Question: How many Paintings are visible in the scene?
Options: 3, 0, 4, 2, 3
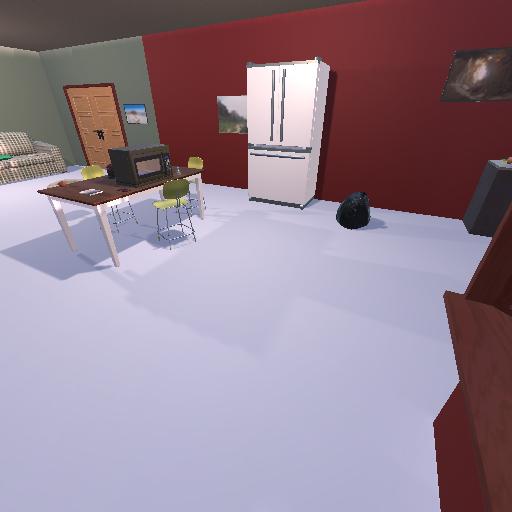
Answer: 3